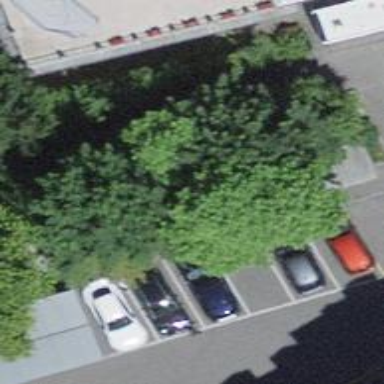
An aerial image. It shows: Bicycle parking area with wall loops.